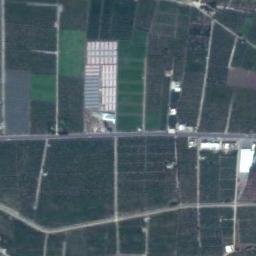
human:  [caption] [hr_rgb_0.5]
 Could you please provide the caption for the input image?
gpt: Some green rectangular farmlands of different sizes are arranged in neat rows and some buildings are surrounded by these farmlands .

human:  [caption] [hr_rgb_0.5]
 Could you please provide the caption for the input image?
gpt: Many dark green, light green, light earthy and brown mixed-sized rectangular farm fields .

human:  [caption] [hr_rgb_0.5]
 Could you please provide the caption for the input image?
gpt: There are some deep green and light green rectangular farmland .

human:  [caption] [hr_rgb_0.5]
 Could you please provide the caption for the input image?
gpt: There are some buildings beside rectangular farmlands .

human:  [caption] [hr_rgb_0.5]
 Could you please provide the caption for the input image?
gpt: There are many green rectangular farmlands and some buildings .